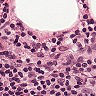
Metastatic tissue present: no